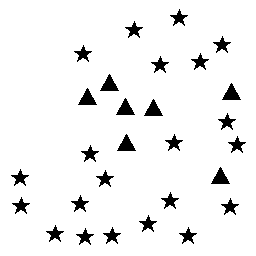
Squares: 0
Triangles: 7
Stars: 21
Total shapes: 28